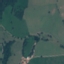
Land use / land cover: Pasture